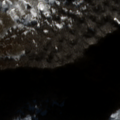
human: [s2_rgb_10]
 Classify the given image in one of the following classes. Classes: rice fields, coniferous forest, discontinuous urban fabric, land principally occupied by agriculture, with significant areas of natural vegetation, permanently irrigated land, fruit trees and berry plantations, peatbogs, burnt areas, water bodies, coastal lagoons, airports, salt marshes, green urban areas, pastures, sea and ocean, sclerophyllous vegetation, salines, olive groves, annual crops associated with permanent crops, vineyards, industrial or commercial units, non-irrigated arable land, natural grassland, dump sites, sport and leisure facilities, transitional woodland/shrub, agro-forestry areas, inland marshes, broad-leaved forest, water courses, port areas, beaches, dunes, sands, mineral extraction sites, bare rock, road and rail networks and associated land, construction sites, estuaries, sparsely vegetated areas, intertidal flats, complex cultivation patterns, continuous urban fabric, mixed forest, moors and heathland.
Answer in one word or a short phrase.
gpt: broad-leaved forest, natural grassland, transitional woodland/shrub